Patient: sex M, age 79
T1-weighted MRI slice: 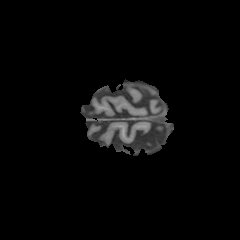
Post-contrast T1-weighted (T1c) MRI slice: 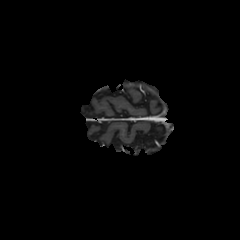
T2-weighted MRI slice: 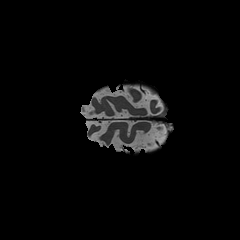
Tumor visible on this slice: no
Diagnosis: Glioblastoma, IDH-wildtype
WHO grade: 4